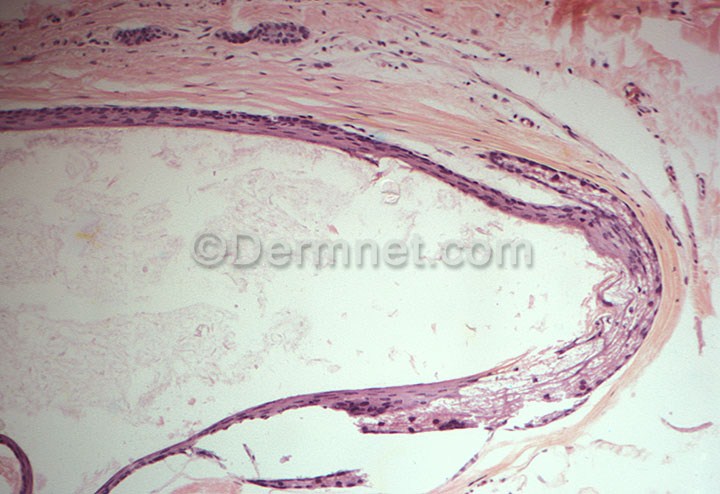
Disease: Seborrheic Keratoses and other Benign Tumors